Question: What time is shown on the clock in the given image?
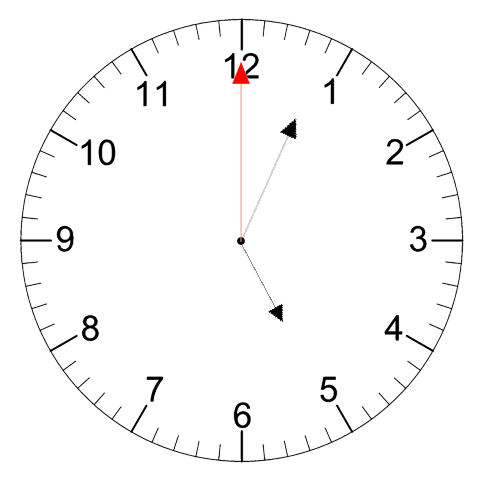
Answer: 05:04:00